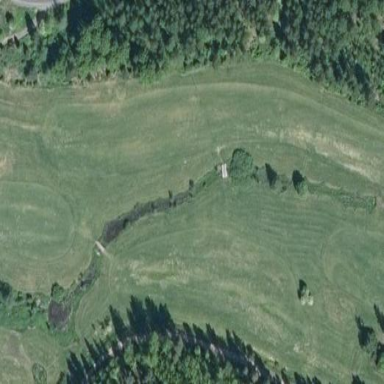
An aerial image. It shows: Water hazard on golf course. The hazard is natural water feature.